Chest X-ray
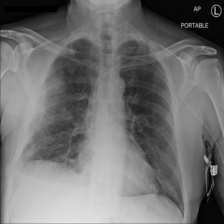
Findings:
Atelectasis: negative
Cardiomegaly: negative
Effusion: positive
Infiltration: negative
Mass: positive
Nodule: negative
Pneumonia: negative
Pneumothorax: negative
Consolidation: negative
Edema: negative
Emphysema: negative
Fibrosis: negative
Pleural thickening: negative
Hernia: negative